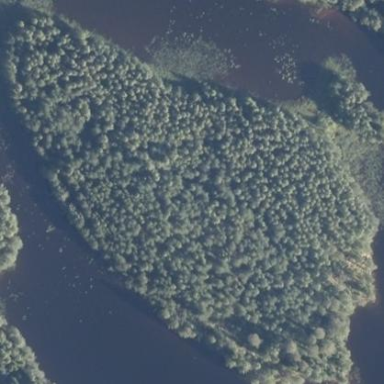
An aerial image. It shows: Island covered with woodland.